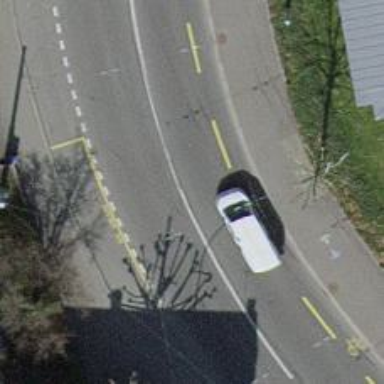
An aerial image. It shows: Tertiary road with asphalt surface. There are sidewalks on both sides and dedicated cycle lane on the left.